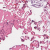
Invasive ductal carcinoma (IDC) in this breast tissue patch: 0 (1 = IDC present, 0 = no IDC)